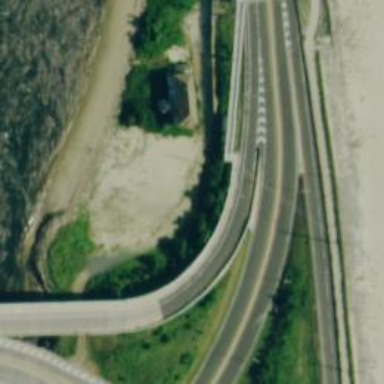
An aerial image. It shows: Trunk link highway.